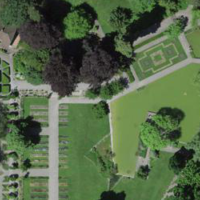
EUNIS habitat code: 53
Species observed at this site:
Allium ursinum
Asplenium trichomanes
Bellis perennis
Apis mellifera
Cotinus coggygria
Primula vulgaris